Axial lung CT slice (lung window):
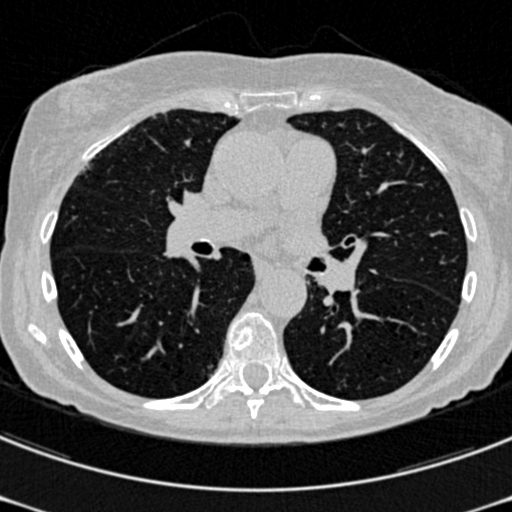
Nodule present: no